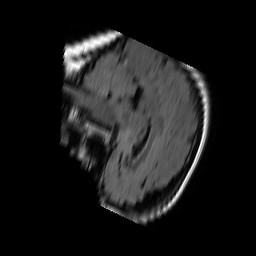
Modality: FLAIR
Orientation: sagittal
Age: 39
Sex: female
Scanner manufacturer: philips
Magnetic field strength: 1.5 T
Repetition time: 6 s
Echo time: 0.12 s